Brain MRI, t2w sequence, axial 2D slice.
Patient: age 44, sex F, weight 96 kg, height 1.95 m
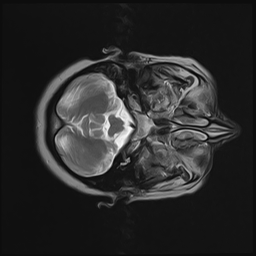